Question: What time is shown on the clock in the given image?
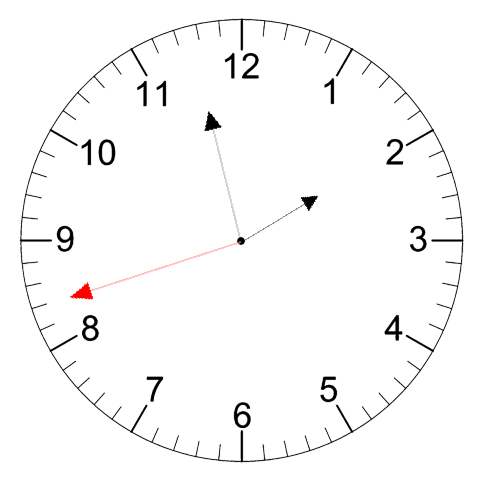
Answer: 01:57:42